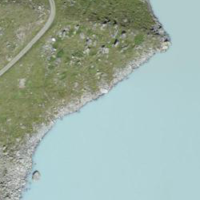
EUNIS habitat code: 14
Species observed at this site:
Marmota marmota